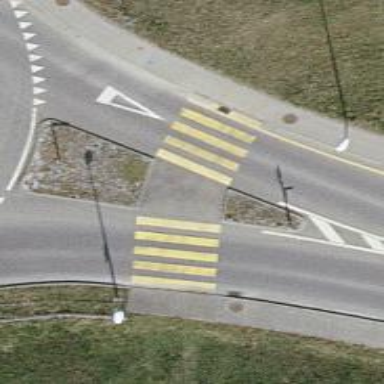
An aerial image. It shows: Uncontrolled zebra crossing on the road.